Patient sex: F
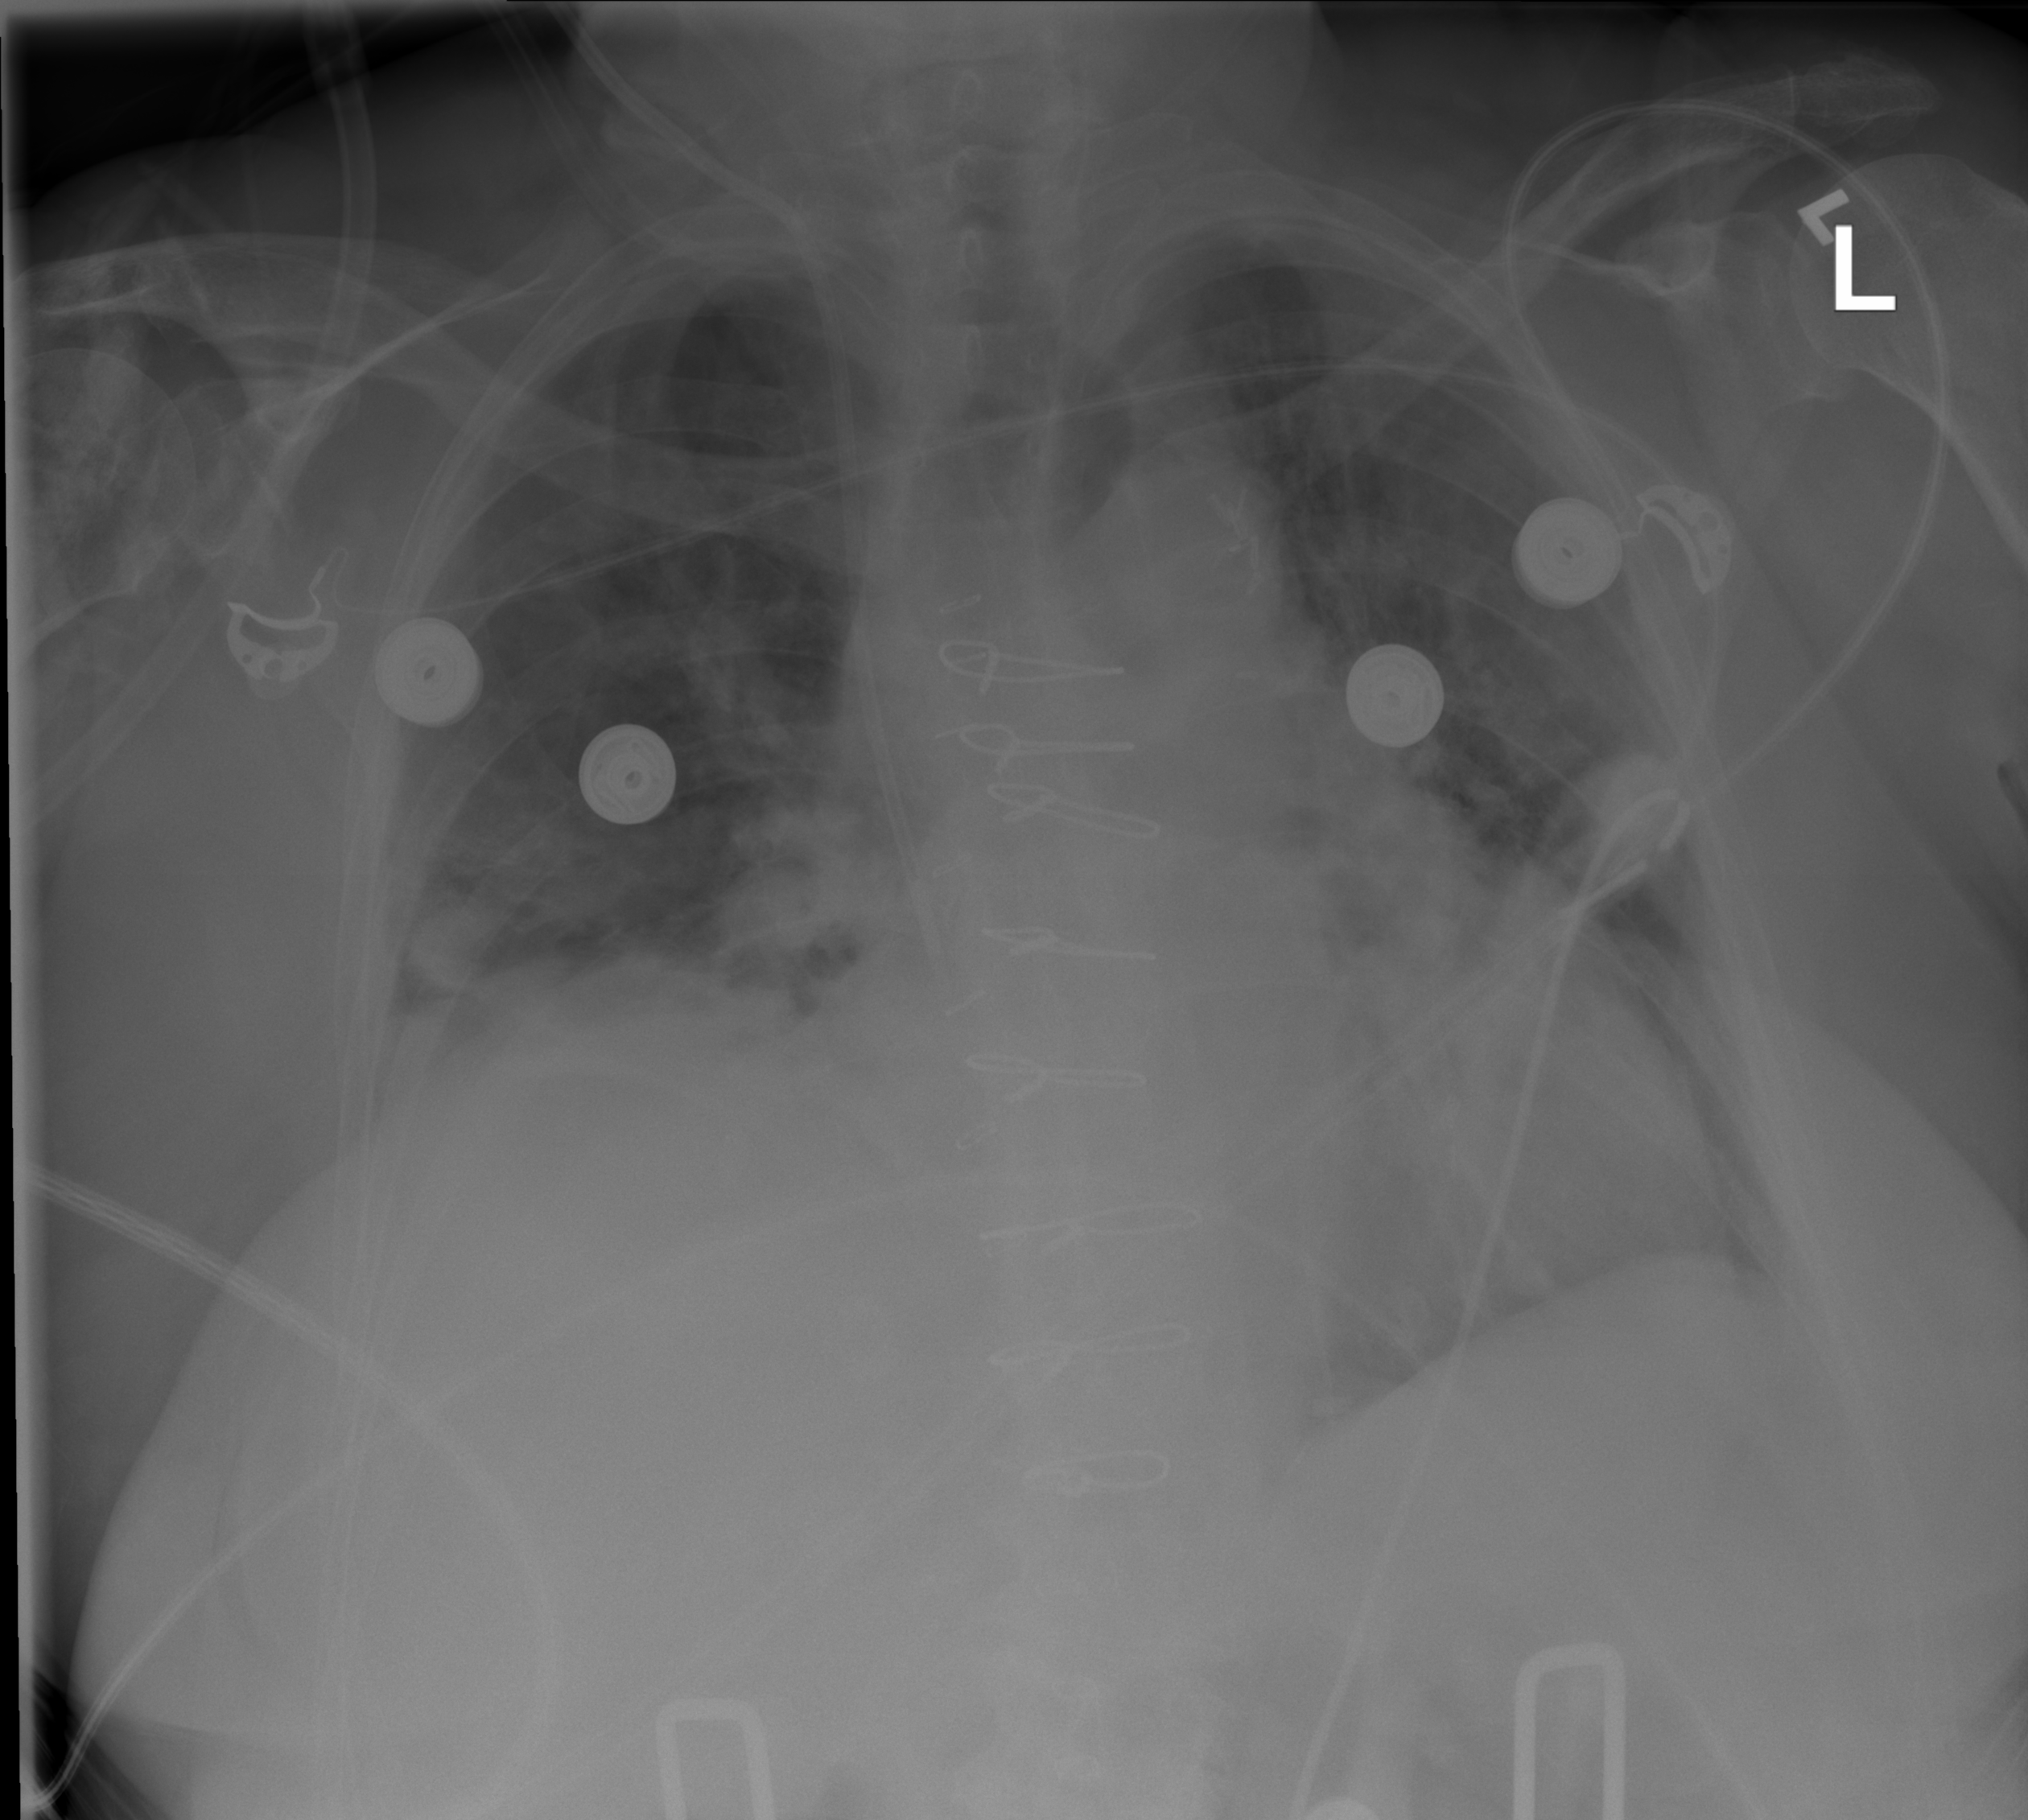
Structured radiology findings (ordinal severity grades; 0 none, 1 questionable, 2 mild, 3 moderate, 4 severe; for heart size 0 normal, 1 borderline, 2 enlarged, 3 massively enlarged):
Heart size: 2
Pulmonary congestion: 3
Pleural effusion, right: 0
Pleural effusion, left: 0
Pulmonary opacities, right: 3
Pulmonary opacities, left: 3
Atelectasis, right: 2
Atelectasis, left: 3